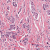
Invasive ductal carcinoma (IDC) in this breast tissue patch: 1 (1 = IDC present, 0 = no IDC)